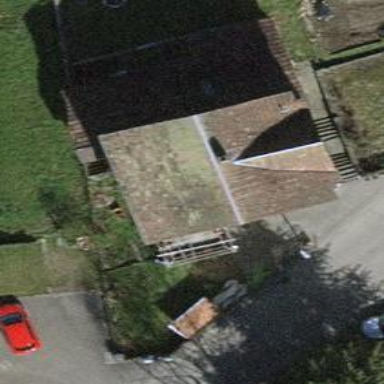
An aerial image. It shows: Historic house.